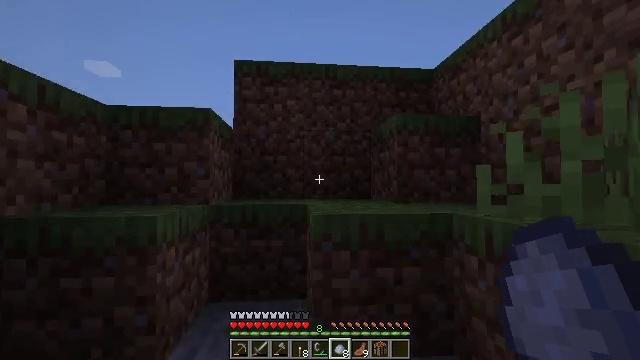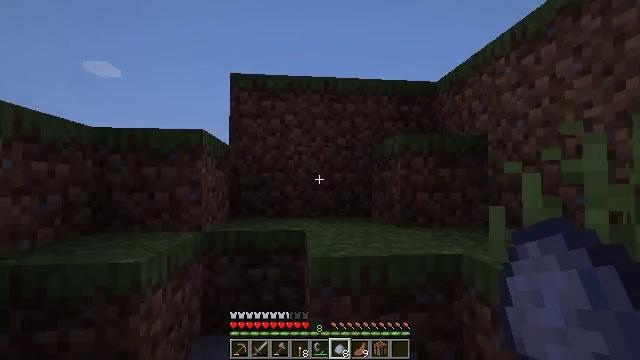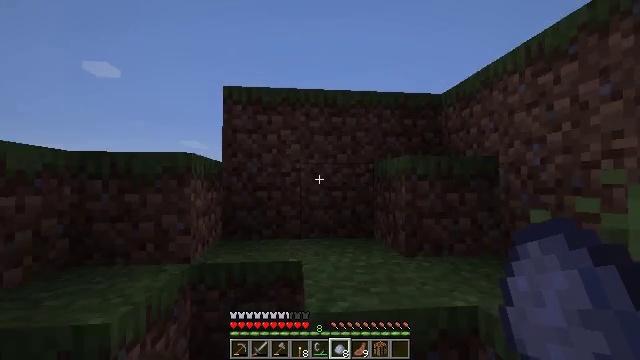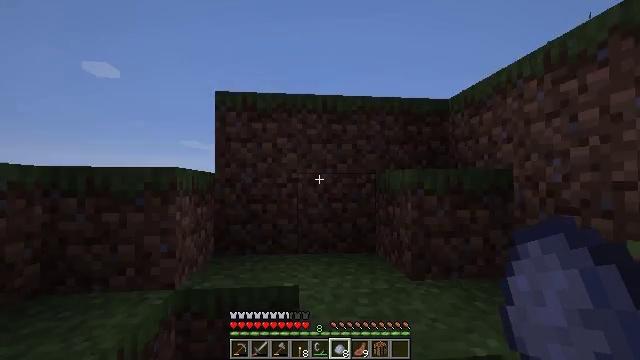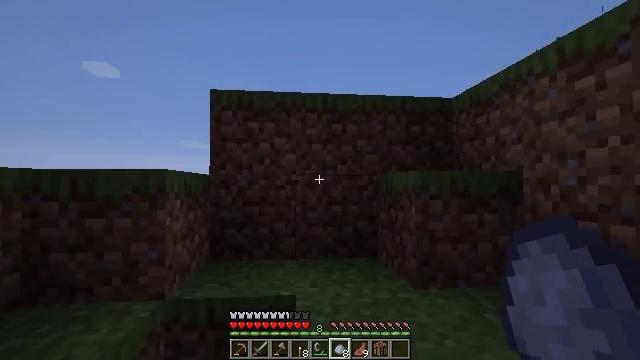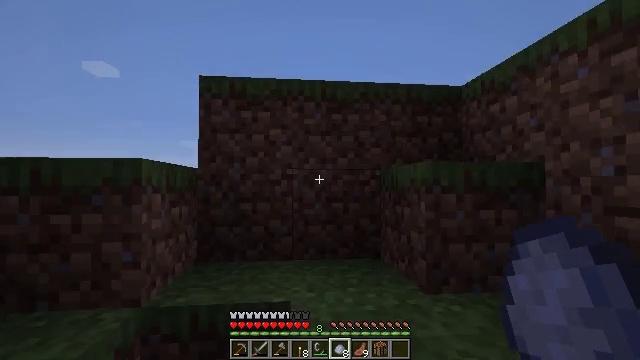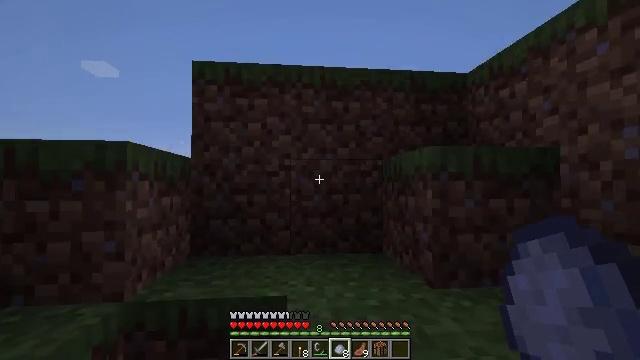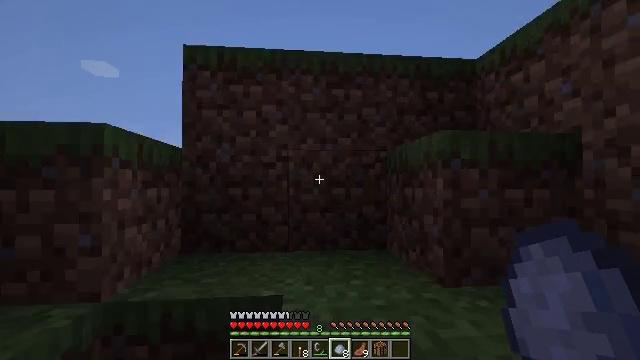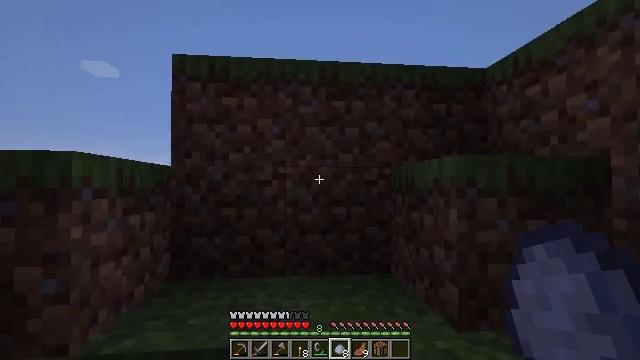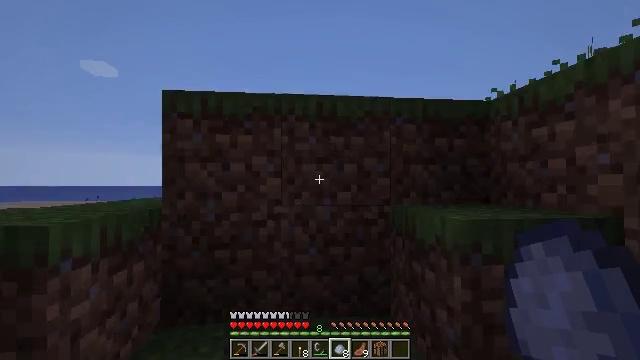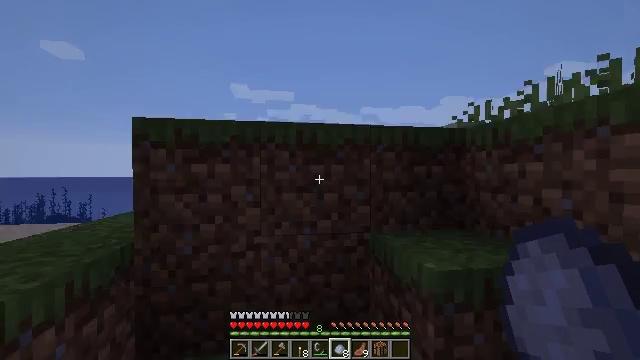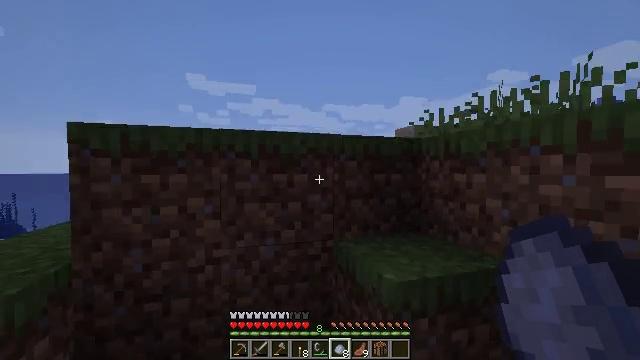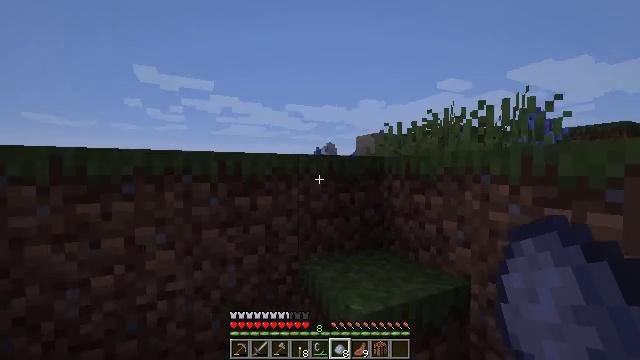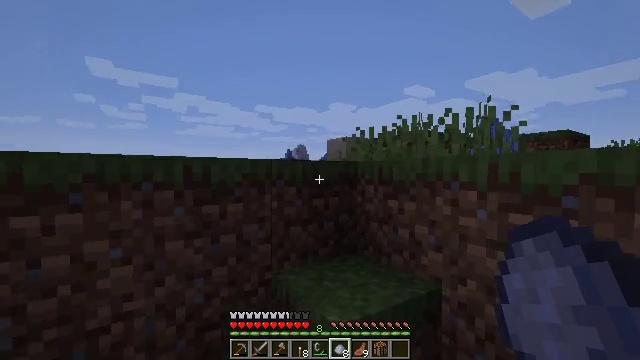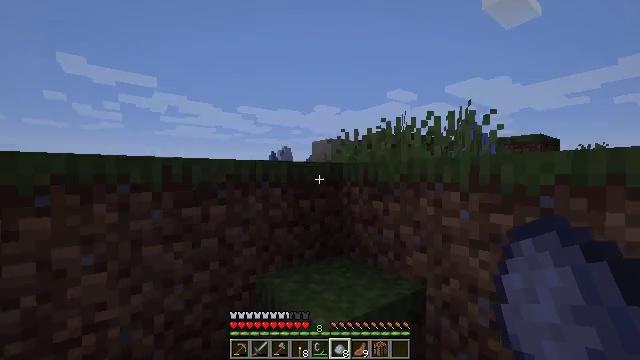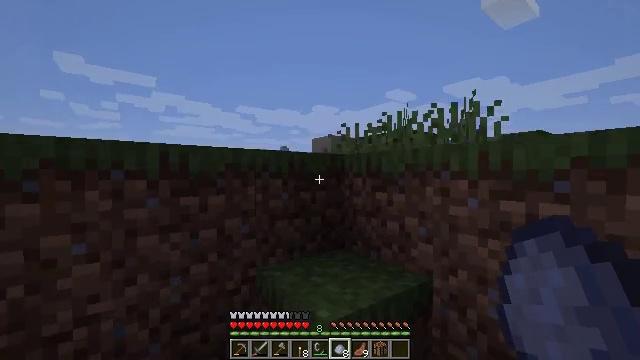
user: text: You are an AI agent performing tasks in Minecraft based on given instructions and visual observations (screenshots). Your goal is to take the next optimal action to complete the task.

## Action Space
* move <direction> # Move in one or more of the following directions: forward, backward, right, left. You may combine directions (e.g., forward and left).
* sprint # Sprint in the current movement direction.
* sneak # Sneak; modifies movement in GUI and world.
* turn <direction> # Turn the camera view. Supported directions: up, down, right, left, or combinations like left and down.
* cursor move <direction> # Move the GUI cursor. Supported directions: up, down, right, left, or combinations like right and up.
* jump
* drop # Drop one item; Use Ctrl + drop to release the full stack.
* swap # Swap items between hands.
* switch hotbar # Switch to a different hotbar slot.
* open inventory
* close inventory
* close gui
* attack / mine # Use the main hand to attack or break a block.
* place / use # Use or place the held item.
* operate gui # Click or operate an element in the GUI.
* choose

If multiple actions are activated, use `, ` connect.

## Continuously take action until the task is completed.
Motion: motion action
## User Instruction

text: Drop a clay ball.
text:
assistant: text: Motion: move forward
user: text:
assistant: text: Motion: move forward, jump
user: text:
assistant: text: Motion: move forward, jump
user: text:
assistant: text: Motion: move forward, jump
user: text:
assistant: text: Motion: move forward
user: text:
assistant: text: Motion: move forward
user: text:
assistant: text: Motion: move forward, jump
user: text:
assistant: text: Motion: move forward, jump
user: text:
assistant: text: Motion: move forward, jump
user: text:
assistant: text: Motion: move forward and move left, turn right and down
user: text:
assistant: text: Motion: move forward and move left, turn right
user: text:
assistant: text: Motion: move forward and move left, turn right, jump
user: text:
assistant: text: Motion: move forward, turn right, jump
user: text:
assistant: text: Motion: move forward, turn right, jump
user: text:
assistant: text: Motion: move forward, jump
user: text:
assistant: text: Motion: move forward
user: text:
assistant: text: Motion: move forward, turn right and down
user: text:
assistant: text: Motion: move forward, turn right and down, jump
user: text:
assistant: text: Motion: move forward, jump
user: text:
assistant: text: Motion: move forward, jump
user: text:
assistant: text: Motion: move forward, jump
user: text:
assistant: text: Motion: move forward
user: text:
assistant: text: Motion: move forward
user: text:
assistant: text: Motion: move forward, jump
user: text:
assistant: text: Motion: move forward, jump
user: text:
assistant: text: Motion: move forward, turn right and down, jump
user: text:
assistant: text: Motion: move forward
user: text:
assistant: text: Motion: move forward, jump
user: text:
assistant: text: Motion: move forward, jump
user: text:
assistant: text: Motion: move forward, turn right and down, jump